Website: lowes
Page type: review-order
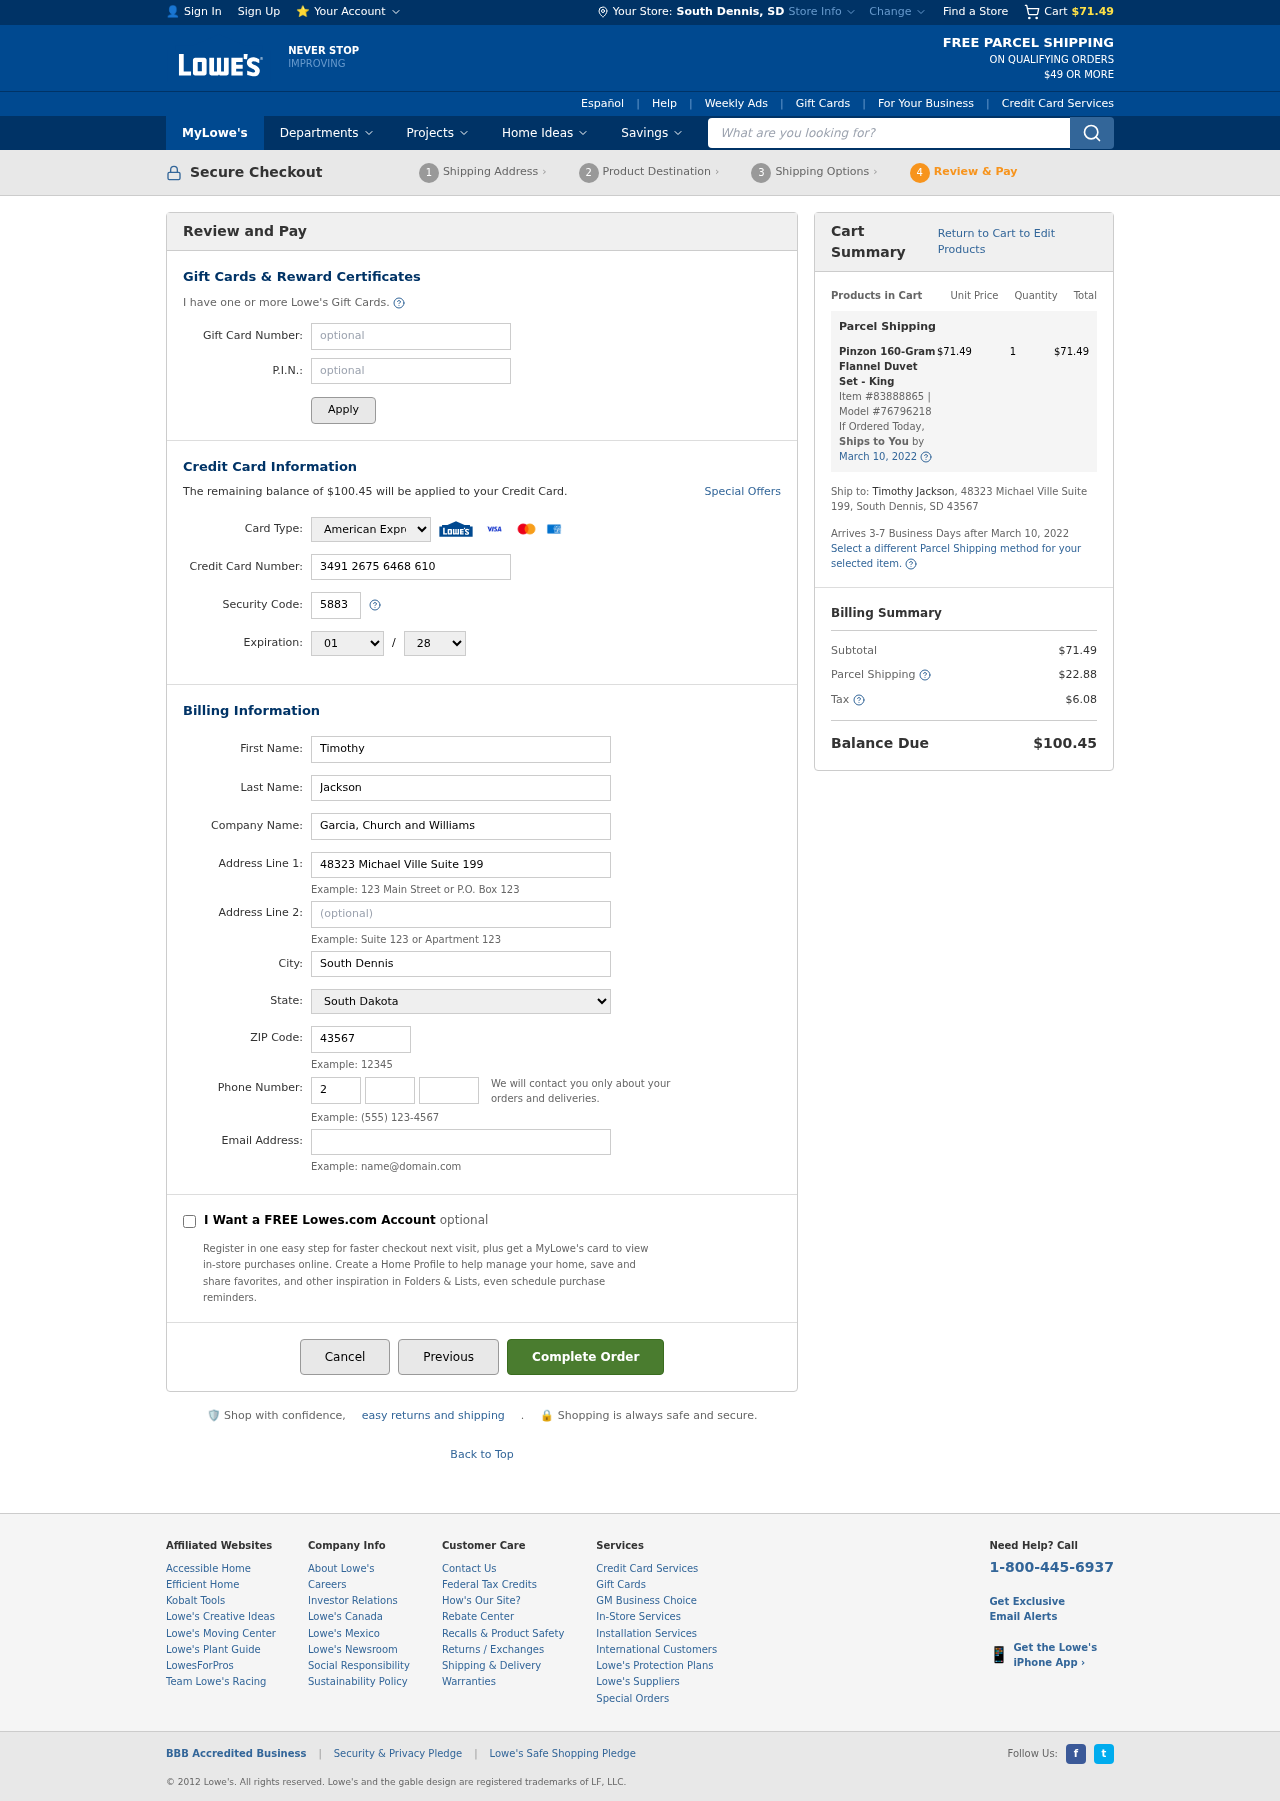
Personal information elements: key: PII_CARD_CVV
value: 5883
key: PII_CARD_EXPIRY_MONTH
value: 01
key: PII_CARD_EXPIRY_YEAR
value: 28
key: PII_CARD_NUMBER
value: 3491 2675 6468 610
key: PII_CARD_TYPE
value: American Express
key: PII_CITY
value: South Dennis
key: PII_CITY_STATE
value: South Dennis, SD
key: PII_COMPANY
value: Garcia, Church and Williams
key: PII_EMAIL
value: timothy.jackson@hotmail.com
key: PII_FIRSTNAME
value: Timothy
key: PII_LASTNAME
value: Jackson
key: PII_PHONE_AREA
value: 291
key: PII_PHONE_PREFIX
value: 310
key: PII_PHONE_SUFFIX
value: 8658
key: PII_POSTCODE
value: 43567
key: PII_STATE
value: South Dakota
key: PII_STREET
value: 48323 Michael Ville Suite 199
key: PII_STREET2
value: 48323 Michael Ville Suite 199
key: PII_FULLNAME2
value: Timothy Jackson
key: PII_STATE_ABBR
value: SD
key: PII_POSTCODE_FULL
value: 43567
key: PII_CITY_STATE_ZIP
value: South Dennis, SD 43567
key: PII_POSTCODE_NUMERIC
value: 43567
Product elements: key: PRODUCT1_NAME
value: Pinzon 160-Gram Flannel Duvet Set - King
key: PRODUCT1_PRICE
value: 71.49
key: PRODUCT1_QUANTITY
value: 1
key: PRODUCT1_ITEM_NUMBER
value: Item #83888865
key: PRODUCT1_MODEL_NUMBER
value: Model #76796218
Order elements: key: ORDER_SUBTOTAL
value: $71.49
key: ORDER_BALANCE_DUE
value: $100.45
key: ORDER_SHIPPING_DATE
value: March 10, 2022
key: ORDER_ITEM_TOTAL
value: $71.49
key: ORDER_SHIPPING_DATE2
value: March 10, 2022
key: ORDER_SHIPPING_COST
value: $22.88
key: ORDER_TAX
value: $6.08
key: ORDER_TOTAL
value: $100.45
Search elements: key: HEADER_SEARCH
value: What are you looking for?